Interaction volume radius: 5 \u00c5
Interaction volume height: 15 \u00c5
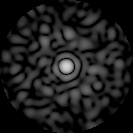
Disorder parameter: 0.8432